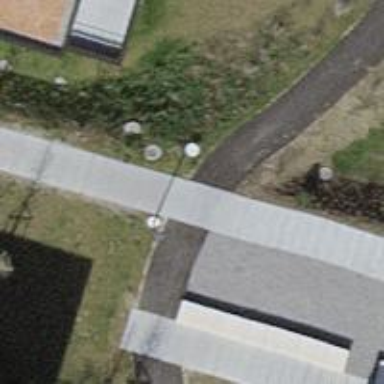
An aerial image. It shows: Path made of concrete plates.